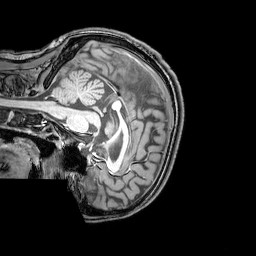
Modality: T1w
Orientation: sagittal
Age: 25
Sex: male
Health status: healthy
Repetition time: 0.081 s
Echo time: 0.037 s